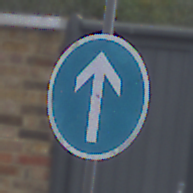
Verkehrszeichen: VorgeschriebeneFahrtrichtungGeradeaus
Umgebung: Outdoor, Urban
Tageszeit: MorningAfternoon
Wetter: Overcast
Licht: Natural
Jahreszeit: NotSpecified
Kontrast: LowContrast